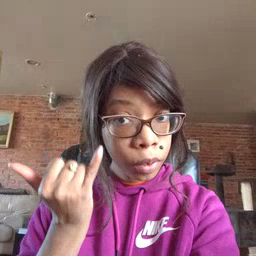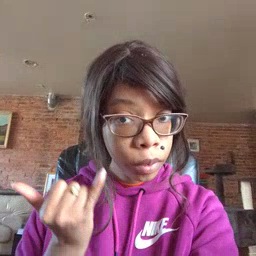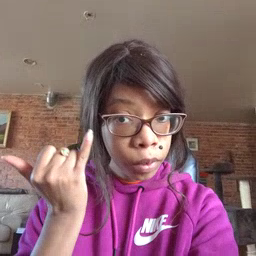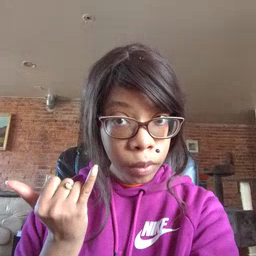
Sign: now